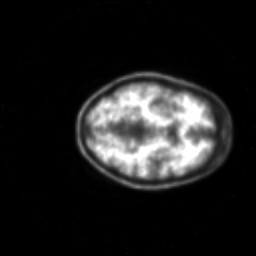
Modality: PET
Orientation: axial
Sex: female
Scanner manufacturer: siemens